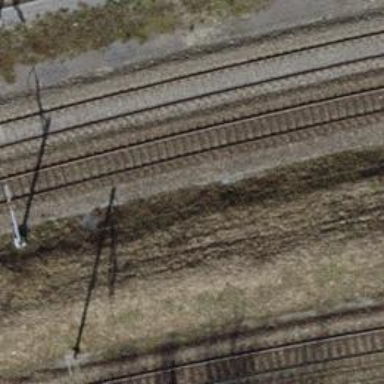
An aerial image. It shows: Railway track with contact lines for electrification.